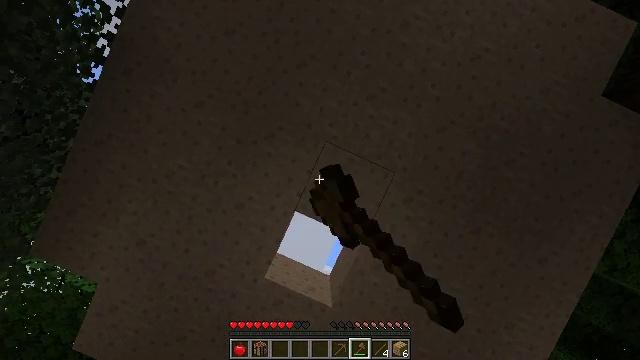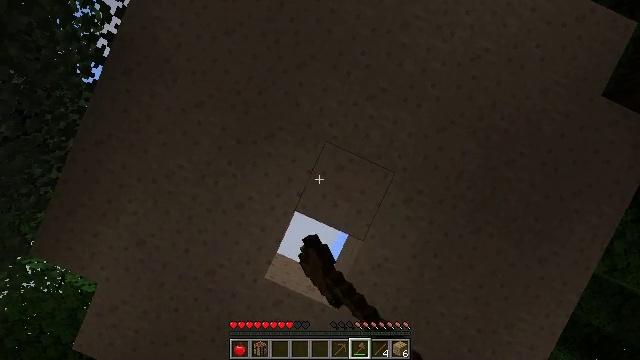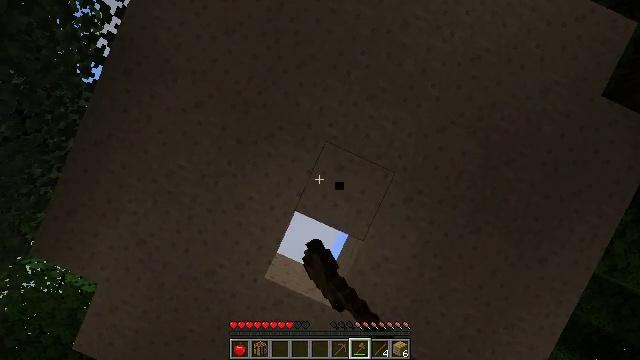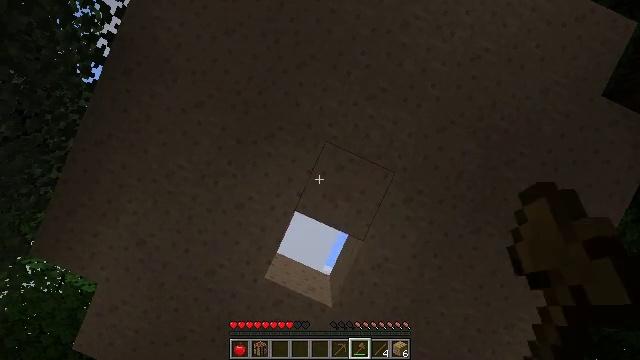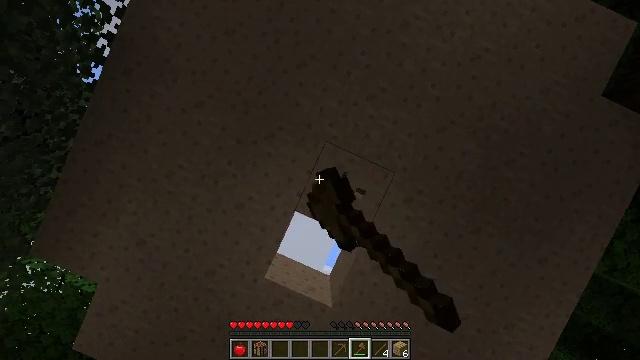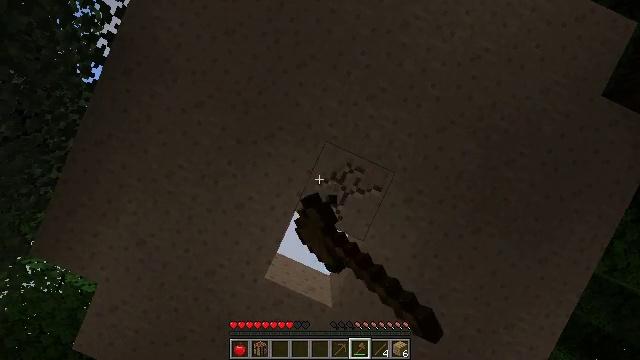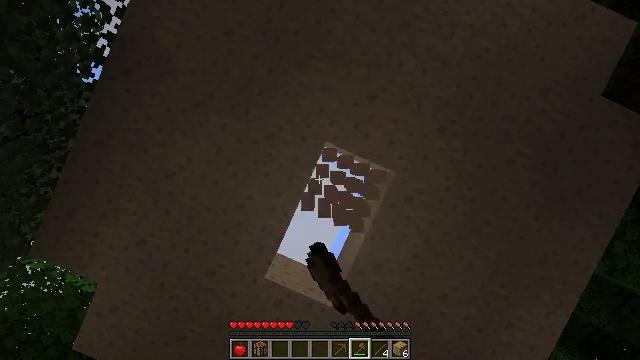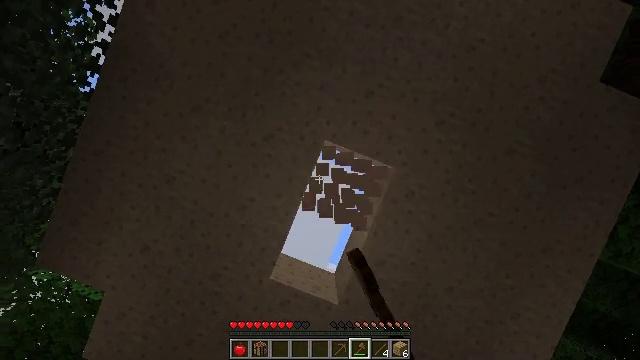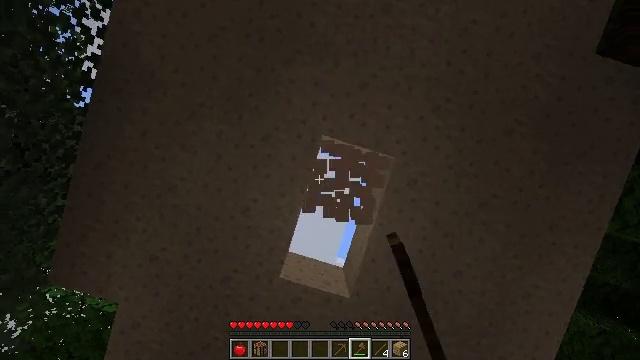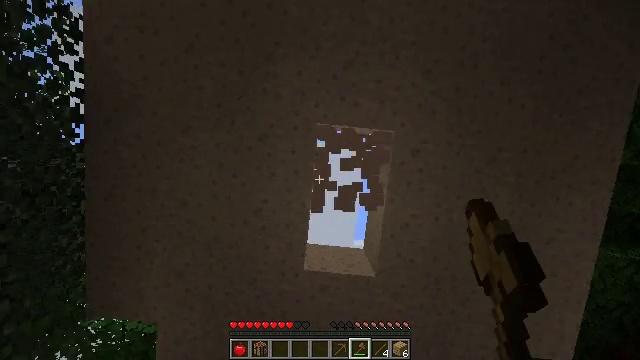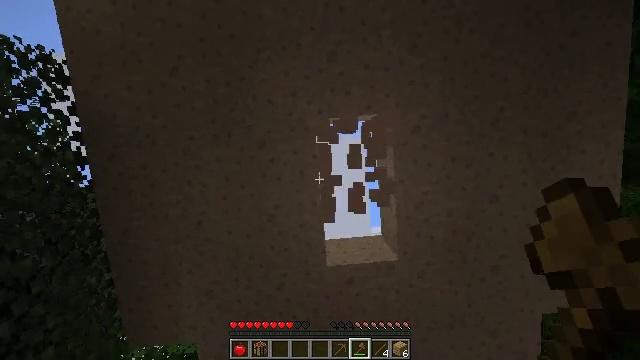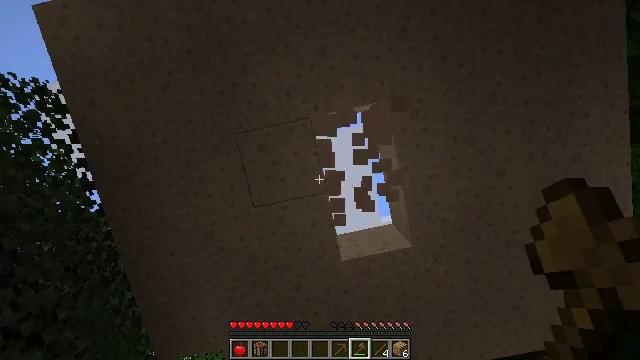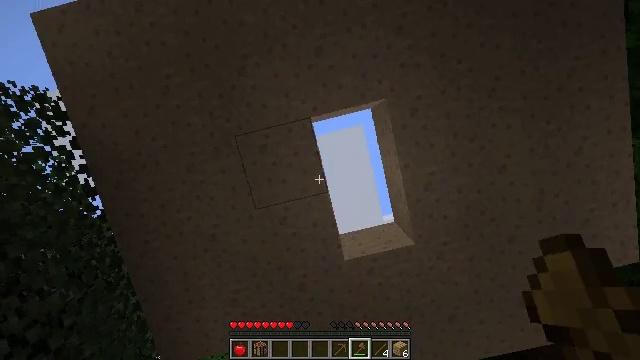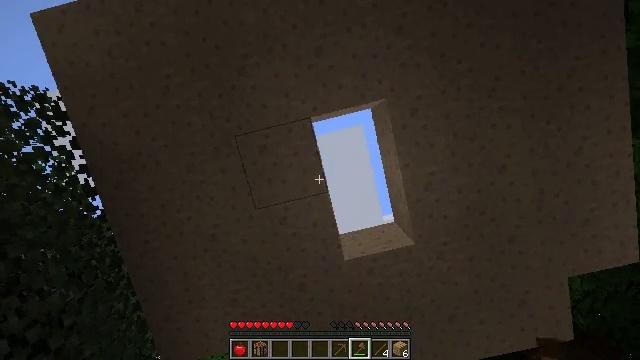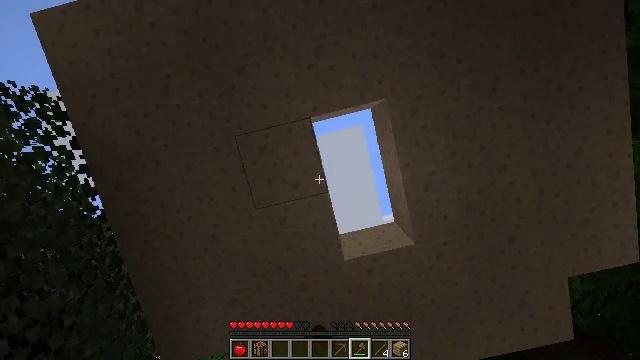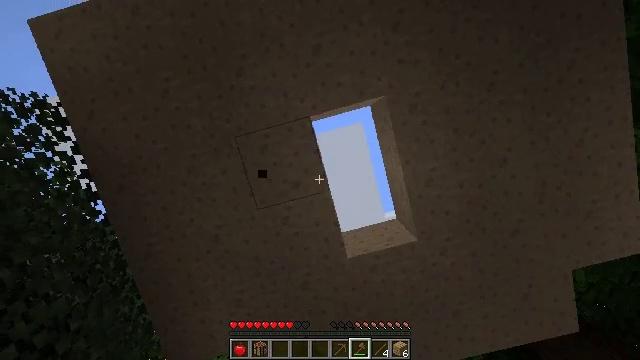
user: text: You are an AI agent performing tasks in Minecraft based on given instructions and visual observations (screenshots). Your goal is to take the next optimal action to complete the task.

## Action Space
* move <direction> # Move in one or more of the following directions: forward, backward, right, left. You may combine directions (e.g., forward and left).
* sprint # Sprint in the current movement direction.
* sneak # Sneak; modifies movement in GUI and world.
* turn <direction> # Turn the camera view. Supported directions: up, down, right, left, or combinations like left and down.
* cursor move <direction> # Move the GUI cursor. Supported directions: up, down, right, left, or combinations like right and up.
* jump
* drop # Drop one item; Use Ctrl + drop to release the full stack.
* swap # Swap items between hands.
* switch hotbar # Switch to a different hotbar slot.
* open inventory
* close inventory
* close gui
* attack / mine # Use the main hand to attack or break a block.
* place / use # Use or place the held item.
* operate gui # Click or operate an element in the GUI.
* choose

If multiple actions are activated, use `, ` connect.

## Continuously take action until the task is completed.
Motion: motion action
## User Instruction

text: Break the brown mushroom block to collect materials.
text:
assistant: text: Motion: attack / mine
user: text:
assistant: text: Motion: attack / mine
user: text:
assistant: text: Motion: attack / mine
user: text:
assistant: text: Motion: attack / mine
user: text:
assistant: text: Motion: attack / mine
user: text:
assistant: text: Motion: attack / mine
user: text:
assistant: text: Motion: turn left, attack / mine
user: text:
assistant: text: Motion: turn left, attack / mine
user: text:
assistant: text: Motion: turn left and down
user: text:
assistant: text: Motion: turn left
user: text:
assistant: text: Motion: turn left
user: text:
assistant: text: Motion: turn left
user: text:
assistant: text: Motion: attack / mine
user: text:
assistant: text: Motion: attack / mine
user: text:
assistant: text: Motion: turn left, attack / mine
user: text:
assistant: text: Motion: turn left and down, attack / mine
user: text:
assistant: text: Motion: turn left, attack / mine
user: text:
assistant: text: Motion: attack / mine
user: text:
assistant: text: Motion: attack / mine
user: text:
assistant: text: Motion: attack / mine
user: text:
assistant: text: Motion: attack / mine
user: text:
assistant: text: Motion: attack / mine
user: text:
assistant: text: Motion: turn down, attack / mine
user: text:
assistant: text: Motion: turn down, attack / mine
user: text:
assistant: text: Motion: no_op
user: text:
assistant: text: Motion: attack / mine
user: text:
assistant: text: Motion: attack / mine
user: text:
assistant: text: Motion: move forward, attack / mine
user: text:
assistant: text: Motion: move forward, attack / mine
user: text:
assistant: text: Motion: move forward, attack / mine